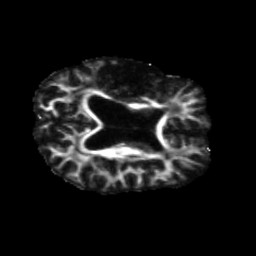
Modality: FA
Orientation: axial
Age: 68
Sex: male
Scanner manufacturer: siemens
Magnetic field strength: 3 T
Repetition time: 5.47 s
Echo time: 0.0854 s